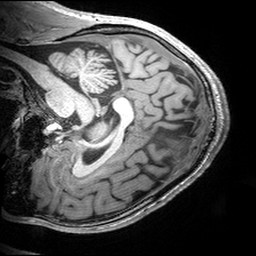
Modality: T1w
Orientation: sagittal
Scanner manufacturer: siemens
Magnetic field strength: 3 T
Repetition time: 2.53 s
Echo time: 0.00299 s